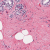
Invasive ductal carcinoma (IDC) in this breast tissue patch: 0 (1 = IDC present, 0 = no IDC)